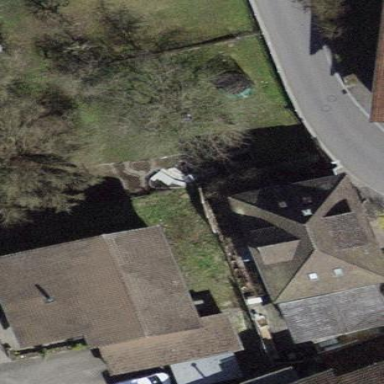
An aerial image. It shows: Building with tiled roof.